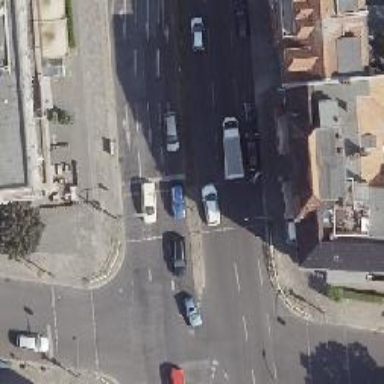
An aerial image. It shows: Footway located on traffic island.